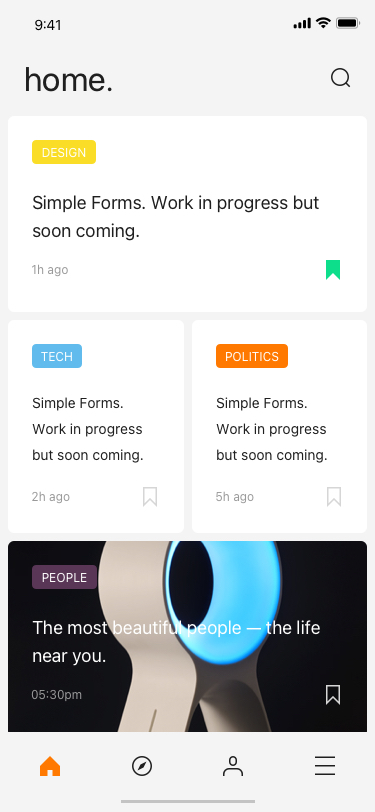
Text in this UI design:
The most beautiful people — the life near you.
05:30pm
home.
Simple Forms. Work in progress but soon coming.
1h ago
Simple Forms. Work in progress but soon coming.
2h ago
Simple Forms. Work in progress but soon coming.
5h ago